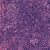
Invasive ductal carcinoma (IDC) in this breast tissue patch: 0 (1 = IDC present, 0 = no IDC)